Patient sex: M
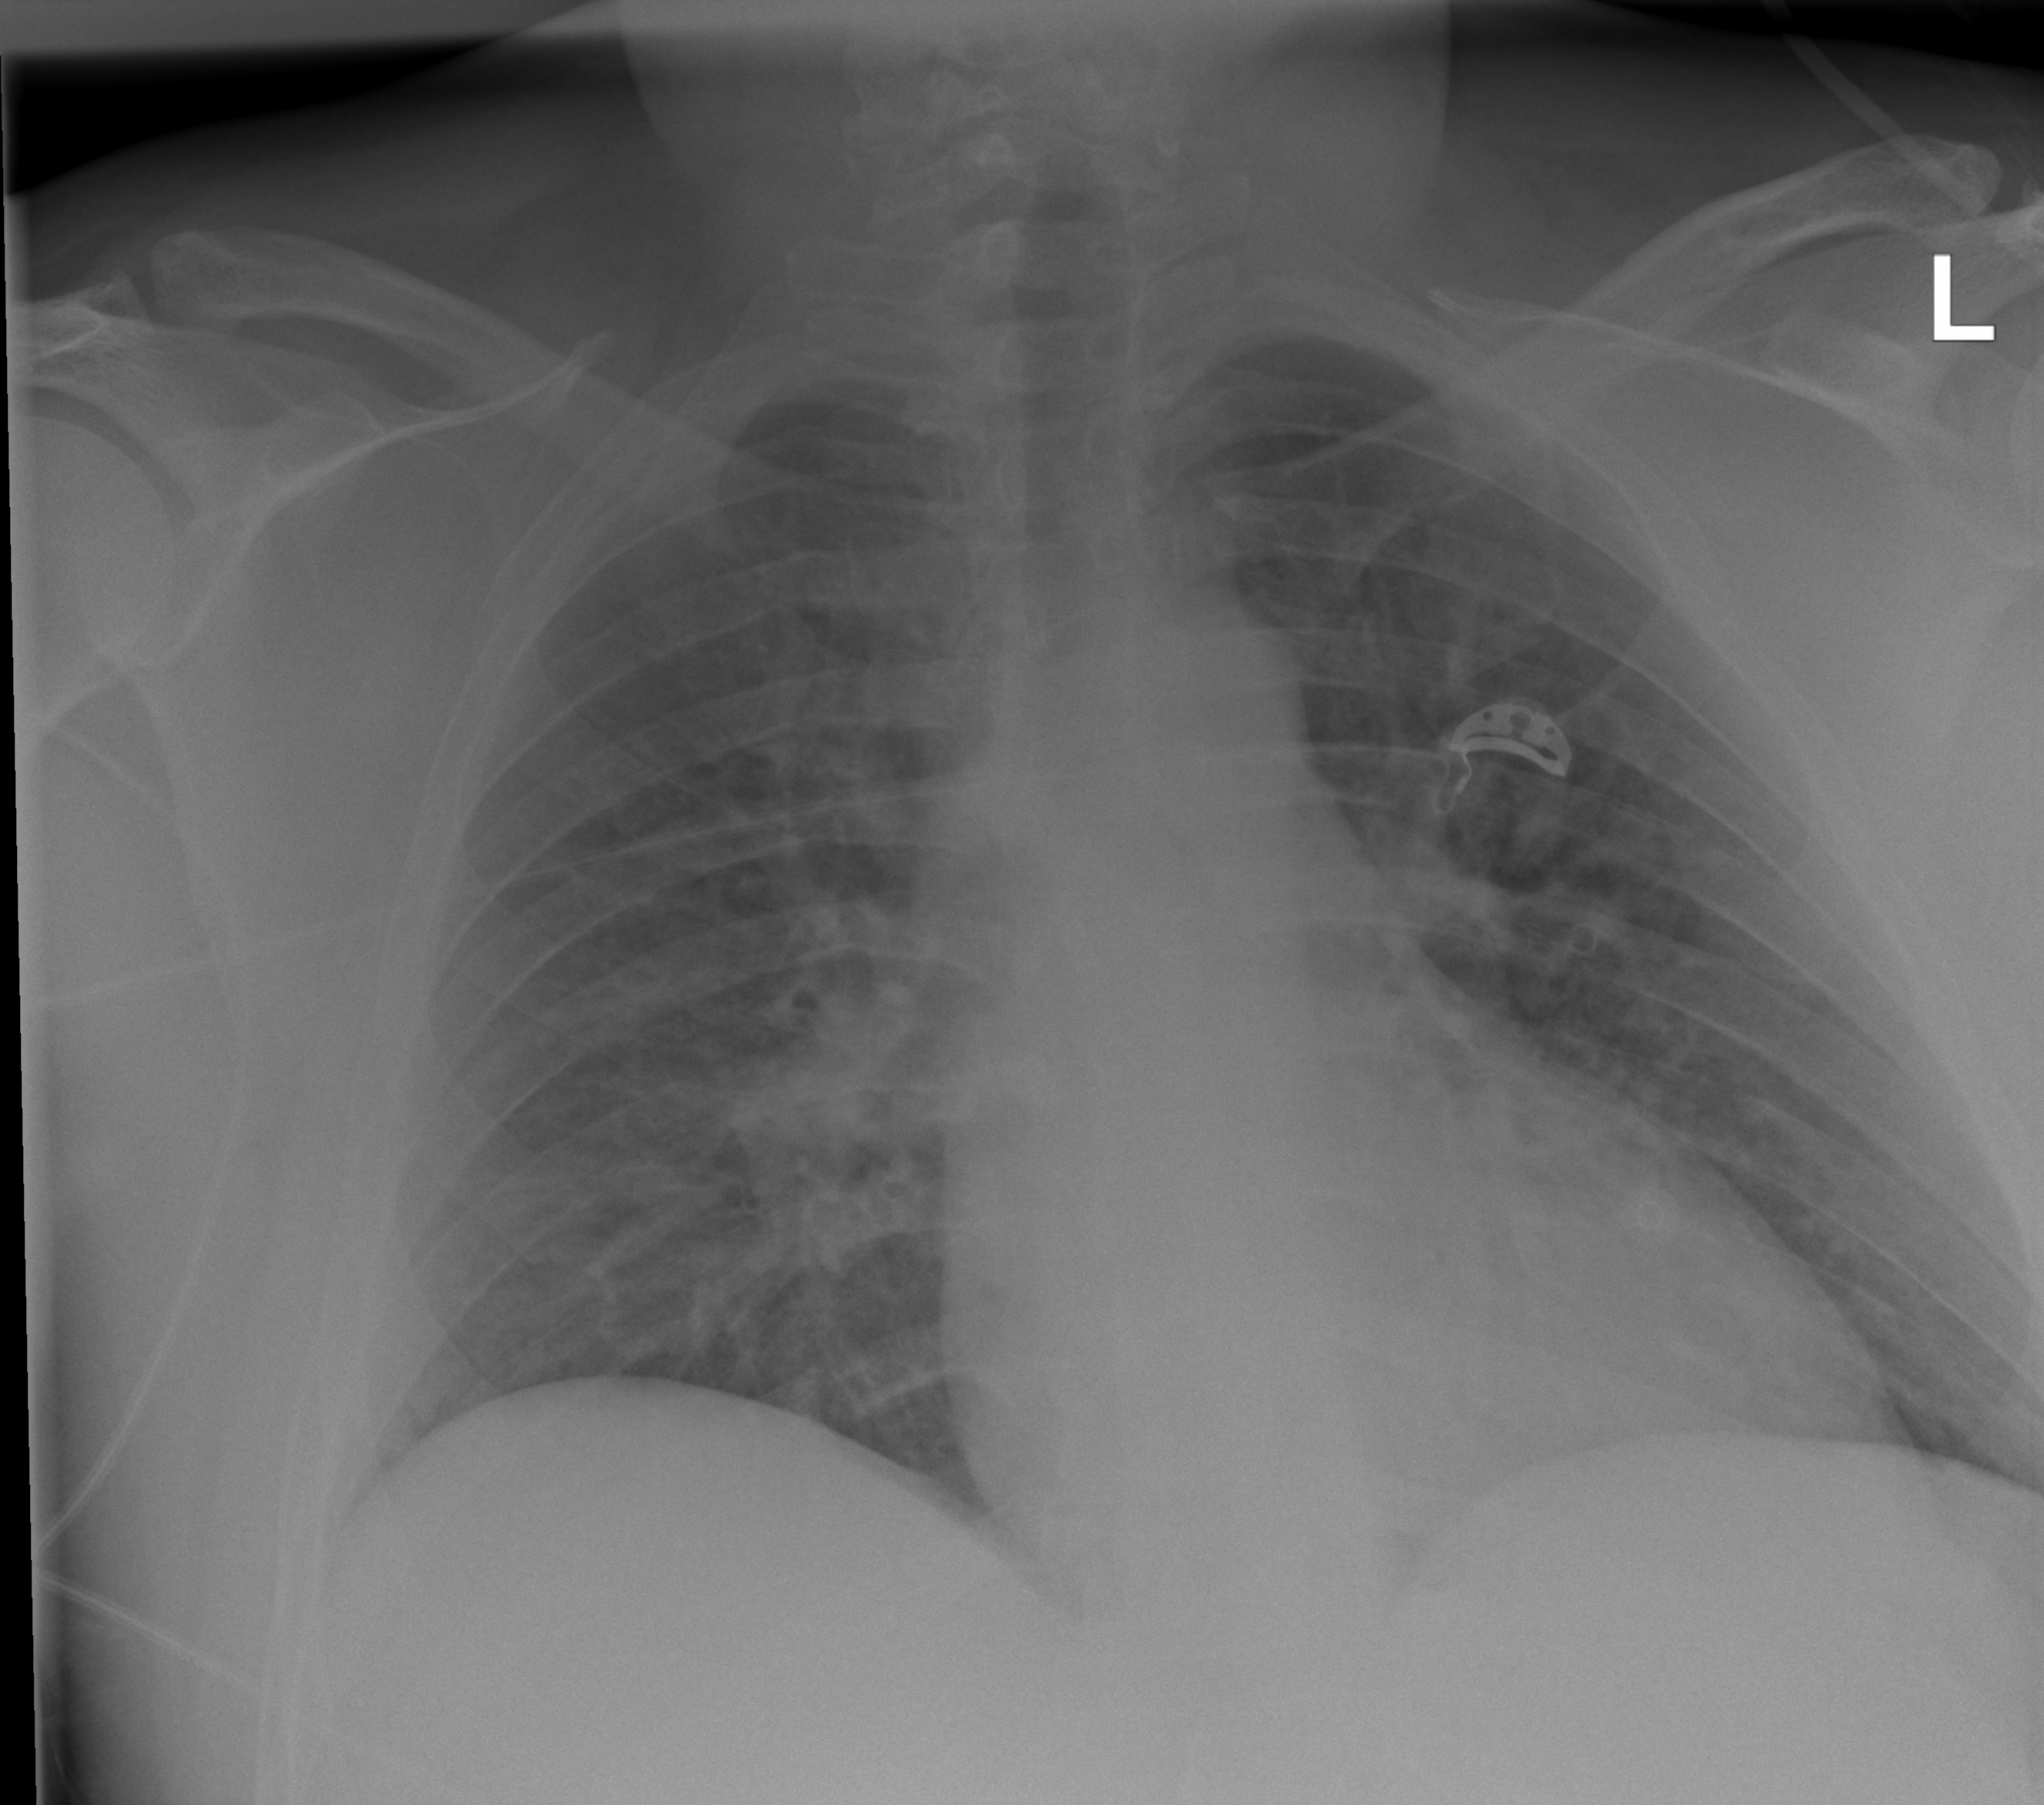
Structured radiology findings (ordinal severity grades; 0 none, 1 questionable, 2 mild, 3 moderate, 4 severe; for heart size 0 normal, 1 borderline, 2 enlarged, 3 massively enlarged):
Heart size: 1
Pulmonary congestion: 2
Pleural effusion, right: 0
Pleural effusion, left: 0
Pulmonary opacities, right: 0
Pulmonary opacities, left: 0
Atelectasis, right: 2
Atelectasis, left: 0